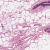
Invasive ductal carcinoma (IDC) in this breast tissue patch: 0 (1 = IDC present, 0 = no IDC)